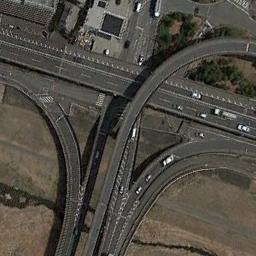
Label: overpass